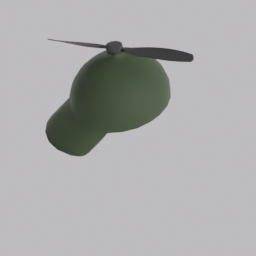
Label: people